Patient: sex M, age 81
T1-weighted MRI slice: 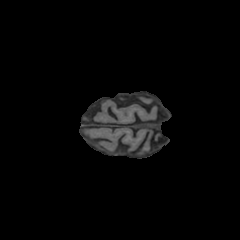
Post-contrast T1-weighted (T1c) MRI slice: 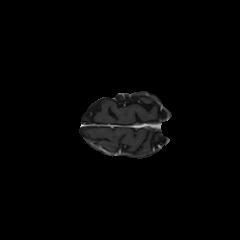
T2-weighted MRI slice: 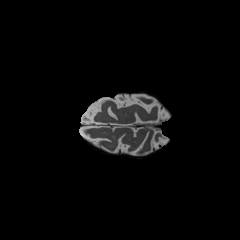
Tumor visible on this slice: yes
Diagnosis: Glioblastoma, IDH-wildtype
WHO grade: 4